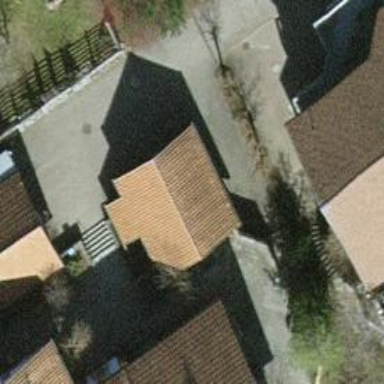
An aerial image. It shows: Group of garages.